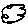
Label: cloud